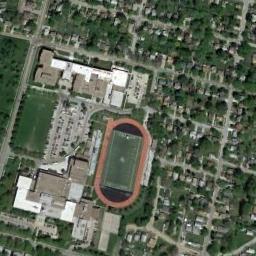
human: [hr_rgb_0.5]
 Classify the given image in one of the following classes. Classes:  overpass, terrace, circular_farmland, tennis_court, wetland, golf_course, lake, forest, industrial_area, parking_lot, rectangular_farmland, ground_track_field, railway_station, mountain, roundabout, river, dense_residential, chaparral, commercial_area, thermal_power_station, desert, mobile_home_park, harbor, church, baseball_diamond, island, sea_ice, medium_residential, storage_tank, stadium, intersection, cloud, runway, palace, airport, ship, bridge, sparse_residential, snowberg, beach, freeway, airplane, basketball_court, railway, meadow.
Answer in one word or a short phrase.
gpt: ground_track_field